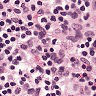
Metastatic tissue present: no